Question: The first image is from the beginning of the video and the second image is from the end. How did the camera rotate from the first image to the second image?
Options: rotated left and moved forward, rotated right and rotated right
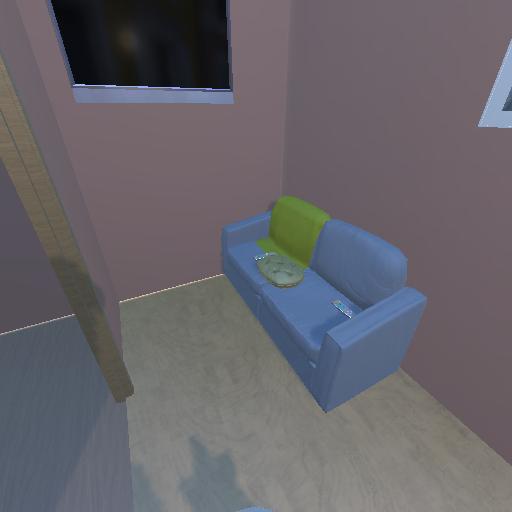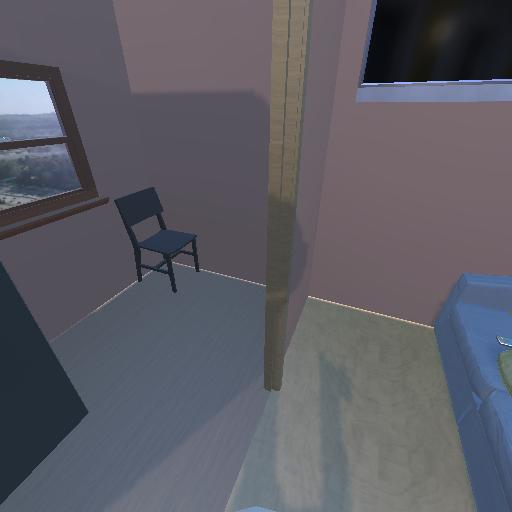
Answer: rotated left and moved forward